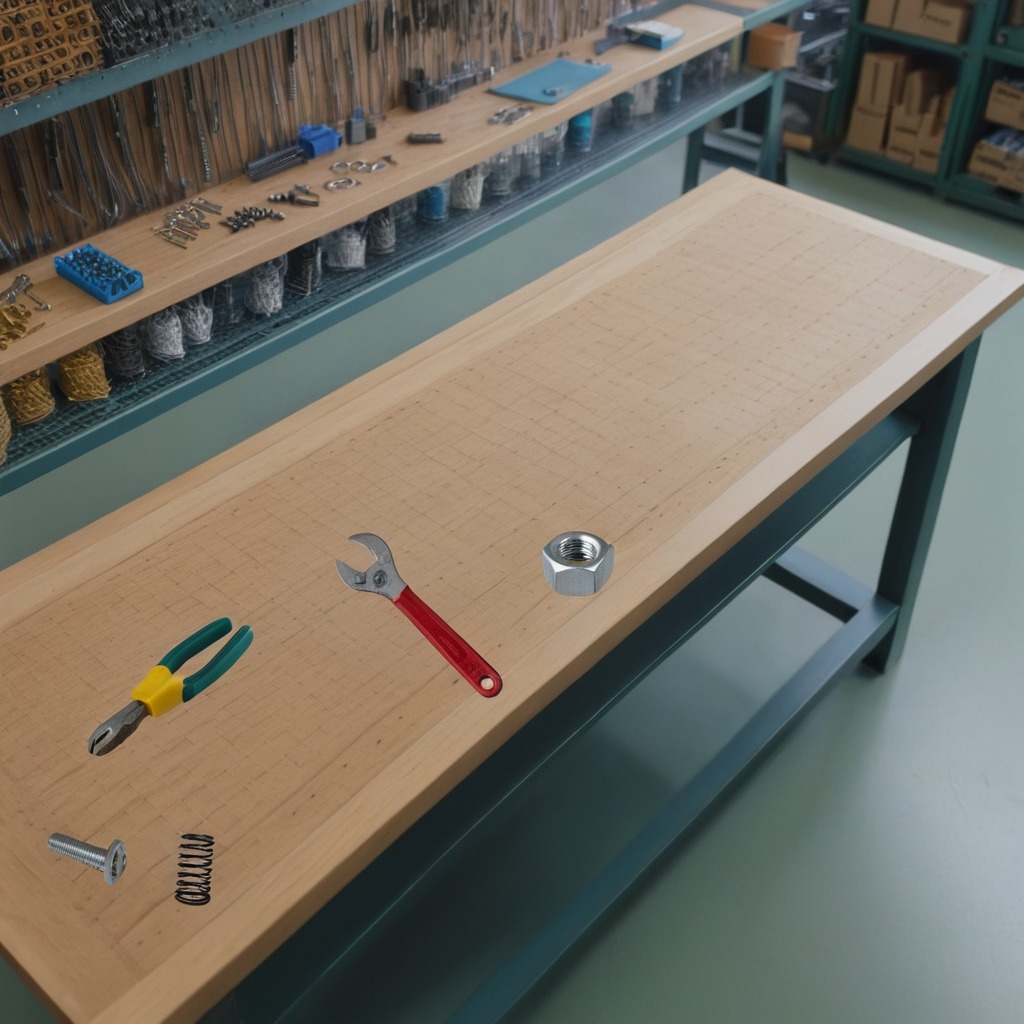
A metal machine screw, a pair of pliers, a coiled metal spring, a metal nut, and a wrench are lying on the workbench.